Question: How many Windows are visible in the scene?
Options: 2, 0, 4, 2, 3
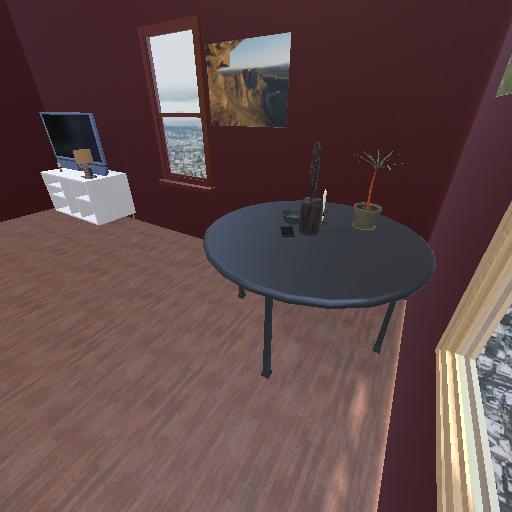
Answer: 2